Question: If I define a Scala class:
'''
class X(i:Int) {
println (i)
}
'''
How do I use this class in Java code?
[EDIT] Actually, my problem is slightly more complicated
I have an abstract class
'''
abstract class X(i:Int) {
println (i)
def hello(s:String):Unit
}
'''
I need to use this in Java code. Is it possible to do it easily?
[EDIT2] Consider the following code
'''
object B {
case class C(i:Int)
}
abstract class X(i:Int) {
println (i)
def hello(a:B.C):Unit
}
'''
In this case, the following java code gives an error in Netbeans IDE but builds fine:
'''
public class Y extends X {
public void hello(B.C c) {
System.out.println("here");
}
public Y(int i) {
super(i);
}
}
'''
The error I get is:
'''
hello(B.C) in Y cannot override hello(B.C) in X; overridden method is static, final
'''
Netbeans 6.8, Scala 2.8.
As of now I think the only solution is to ignore the NB errors.
Here is an image showing the exact error(s) I get:

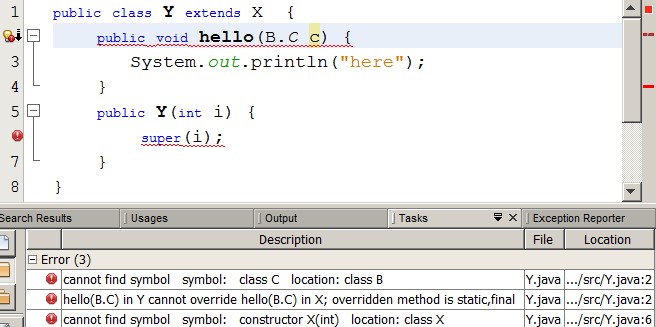
Answer: The generated bytecode for your class will be to the Java definition:
'''
abstract class X implements scala.ScalaObject {
public X(int i) {
System.out.println(i);
}
public abstract void hello(String s);
//possibly other fields/methods mixed-in from ScalaObject
}
'''
Use it exactly as you would for this equivalent Java; subclass and provide a concrete implementation of the 'hello' method.